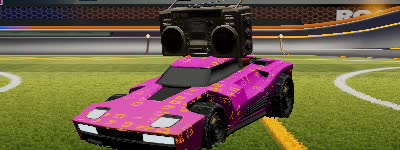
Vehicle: breakout